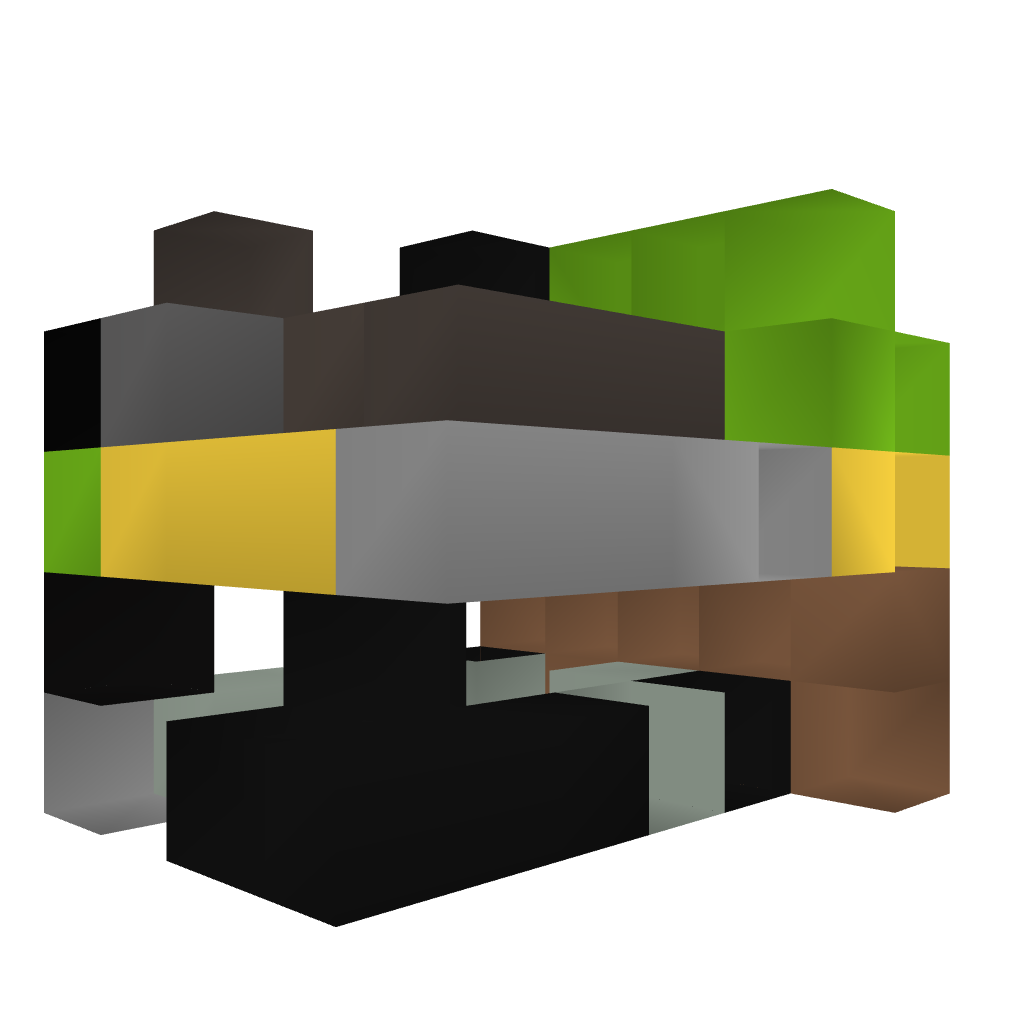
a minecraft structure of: Minecart Dispensing System